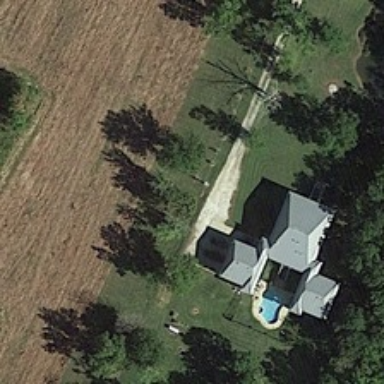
A house with gray roof in side and surrounded by green plants .